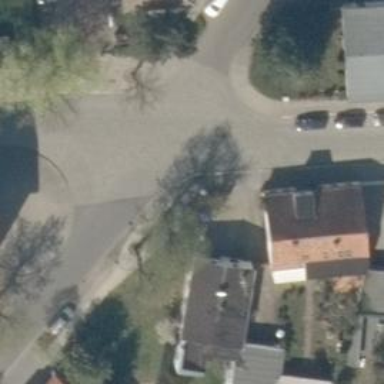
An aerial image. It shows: Residential road with sidewalks on both sides.